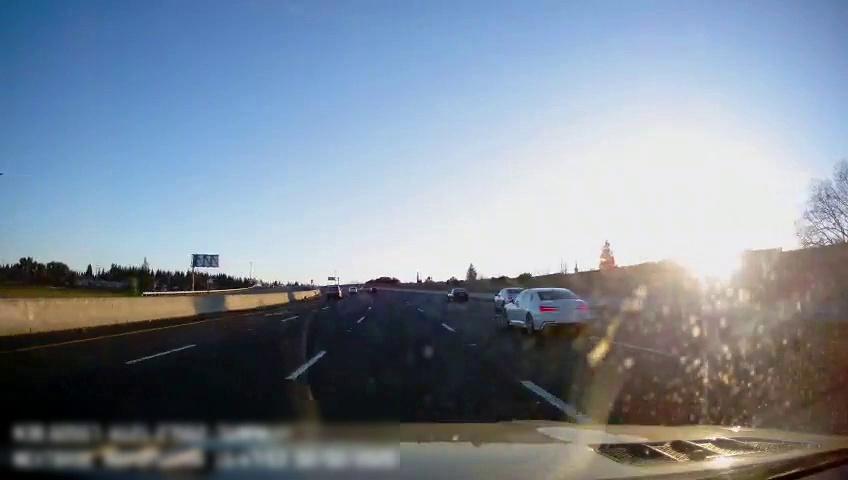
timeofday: Day
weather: Sunny
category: Drivable Space
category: Drivable Space
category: Vehicles | SUV
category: Vehicles | Car
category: Vehicles | Car
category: Vehicles | Car
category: Lanes | Alternate Lane
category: Lanes | Alternate Lane
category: Lanes | Current Lane
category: Lanes | Current Lane
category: Lanes | Alternate Lane